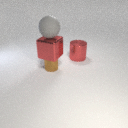
large gray rubber sphere above large red metal cube